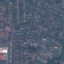
Land use / land cover: Residential